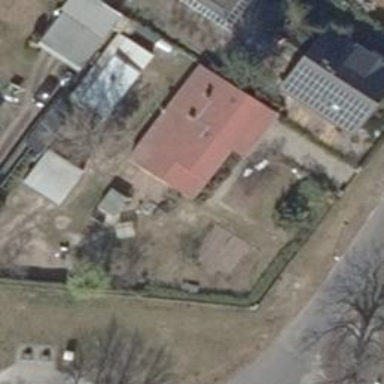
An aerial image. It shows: Detached building with gabled roof.